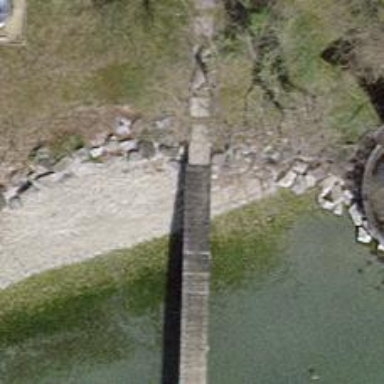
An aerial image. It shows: Man-made pier.